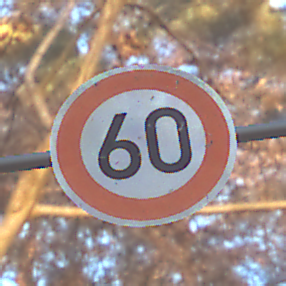
Verkehrszeichen: Geschwindigkeit60
Umgebung: Outdoor, Nature
Tageszeit: SunriseSunset
Wetter: Clear
Licht: Natural
Jahreszeit: Autumn
Kontrast: HighContrast